Question: I am trying to figure out the time complexity of the computer's shift and add multiplication algorithm based on the image below:

So, if an integer is A bits wide and each step of the operation takes B time units, and an addition step is always done, would the time complexity of this algorithm be O(n*n) which each shift and add being O(n)?
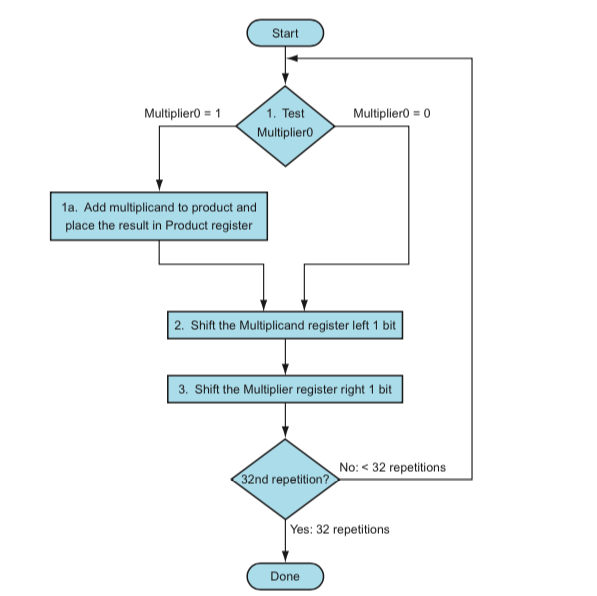
Answer: If you are counting bit operations, you get O(n*(n+m)), when n is number of bits in the smallest operand and m is the number of bits in product. (compare both operands, and choose the smallest as the multiplier; loop exit condition is shifted multiplier is zero). Since m = n + k where k is the number of bits in the multiplicand, you get in essence O(n^2).
But that is unrealistic in practice.
On most CPUs, shift (esp. by 1 unit) instructions and add instructions take unit time. So if you want complexity in terms of unit machine instructions, shift-and-add multiply is O(n).